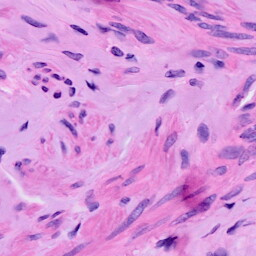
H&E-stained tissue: Ovarian